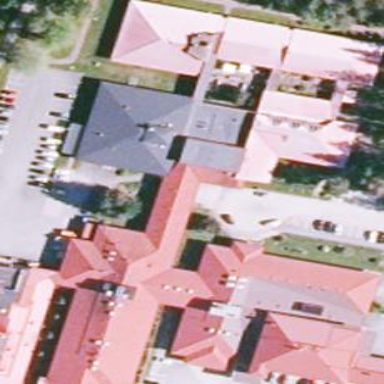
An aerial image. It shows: Public building.